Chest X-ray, PA view. Patient: 31 years old, sex F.
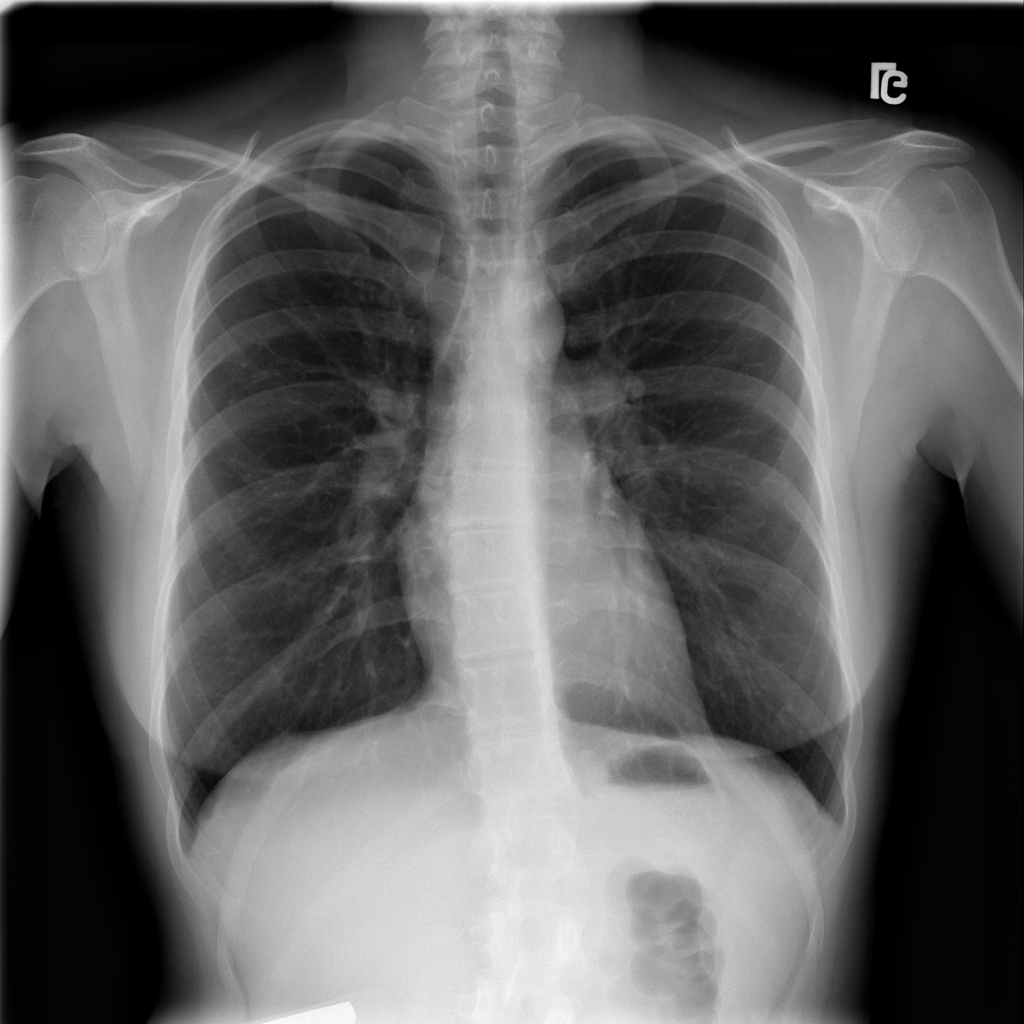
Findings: No Finding